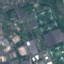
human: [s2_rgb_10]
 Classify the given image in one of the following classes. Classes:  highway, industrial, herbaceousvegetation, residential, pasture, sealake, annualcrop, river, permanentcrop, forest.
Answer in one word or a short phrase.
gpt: Industrial